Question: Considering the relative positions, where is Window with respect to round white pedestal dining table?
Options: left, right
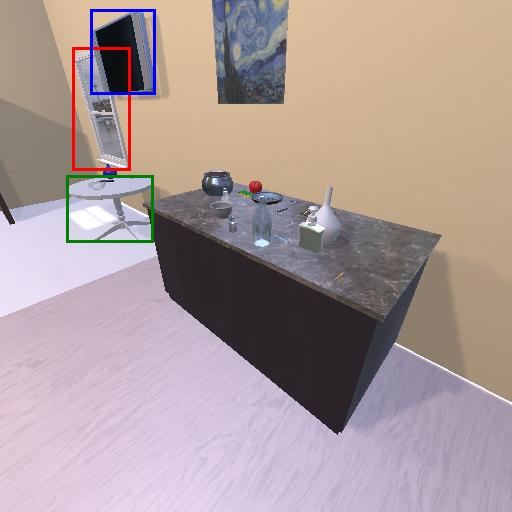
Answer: left